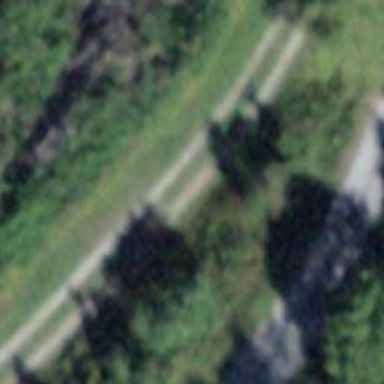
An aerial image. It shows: Track with grade2 tracktype.